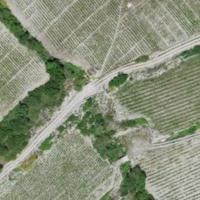
EUNIS habitat code: 40
Species observed at this site:
Saponaria ocymoides